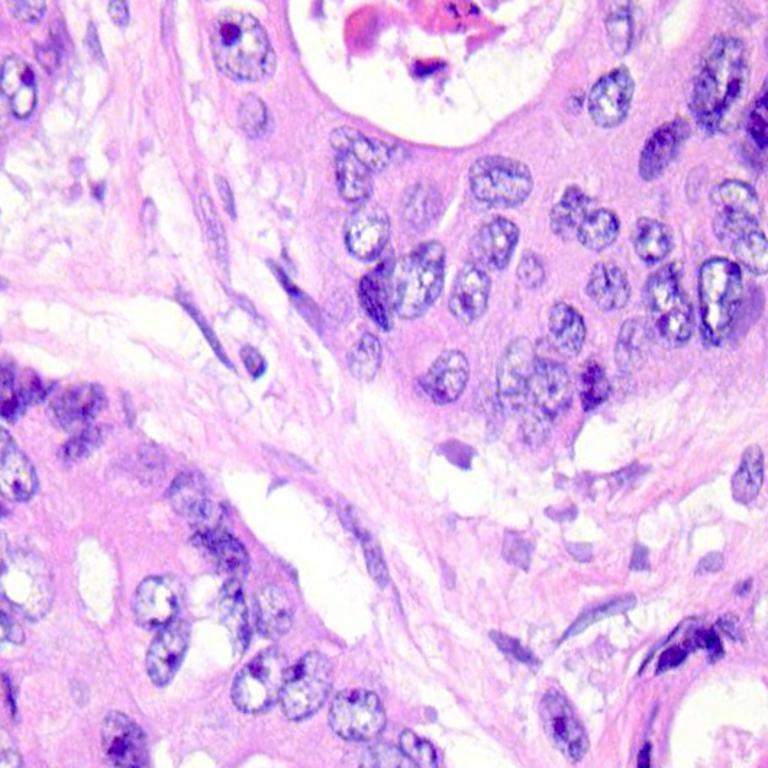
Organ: colon
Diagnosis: adenocarcinomas